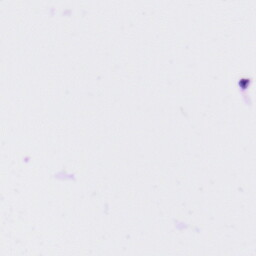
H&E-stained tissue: Tonsil